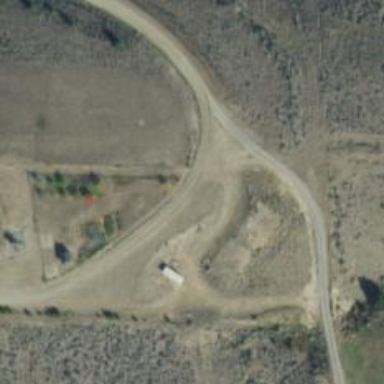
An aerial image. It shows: Driveway leading to service road.